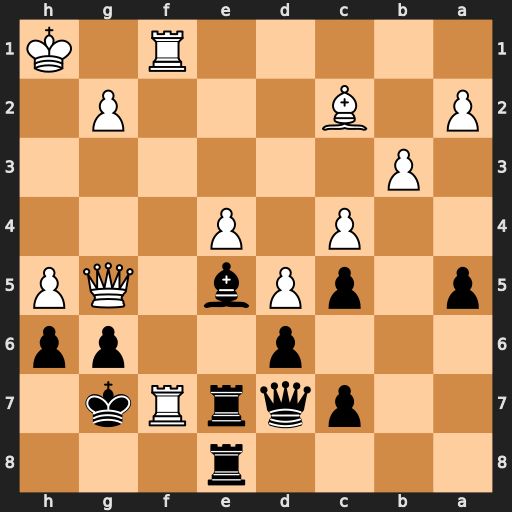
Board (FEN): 4r3/2pqrRk1/3p2pp/p1pPb1QP/2P1P3/1P6/P1B3P1/5R1K
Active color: b
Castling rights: -
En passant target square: -
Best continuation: Rxf7 Qxg6+ Kf8 Qxf7+ Qxf7 Rxf7+ Kxf7